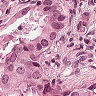
Metastatic tissue present: yes